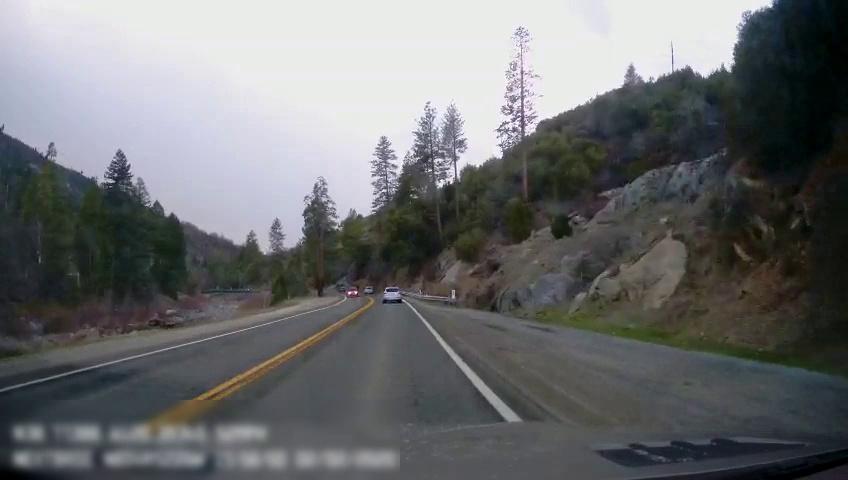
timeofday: Day
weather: Cloudy
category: Drivable Space
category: Vehicles | Car
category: Vehicles | SUV
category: Lanes | Current Lane
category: Lanes | Current Lane
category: Lanes | Opposite Lane